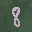
Label: 8